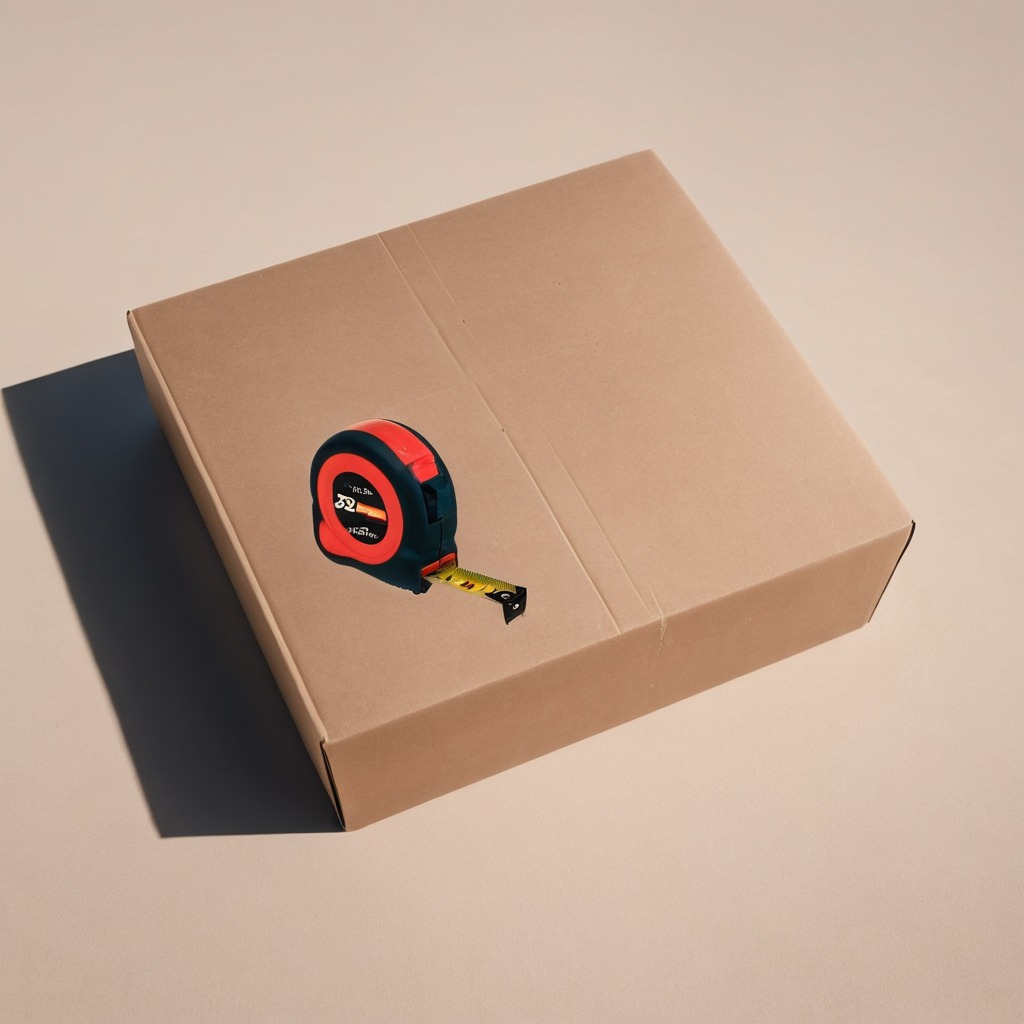
A measuring tape is lying on the cardboard box surface.